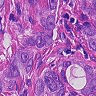
Metastatic tissue present: yes